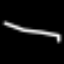
Label: line